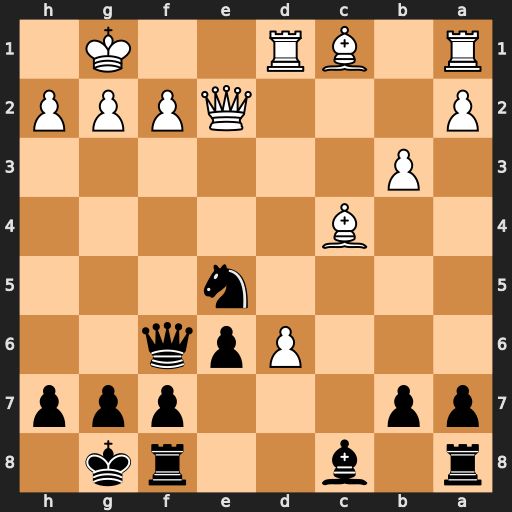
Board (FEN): r1b2rk1/pp3ppp/3Ppq2/4n3/2B5/1P6/P3QPPP/R1BR2K1
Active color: b
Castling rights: -
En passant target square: -
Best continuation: Nxc4 bxc4 Qxa1